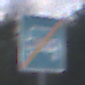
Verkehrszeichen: EndeKraftfahrstrasse
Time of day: MorningAfternoon
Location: Outdoor (Nature)
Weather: PartlyCloudy
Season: NotSpecified
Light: Natural